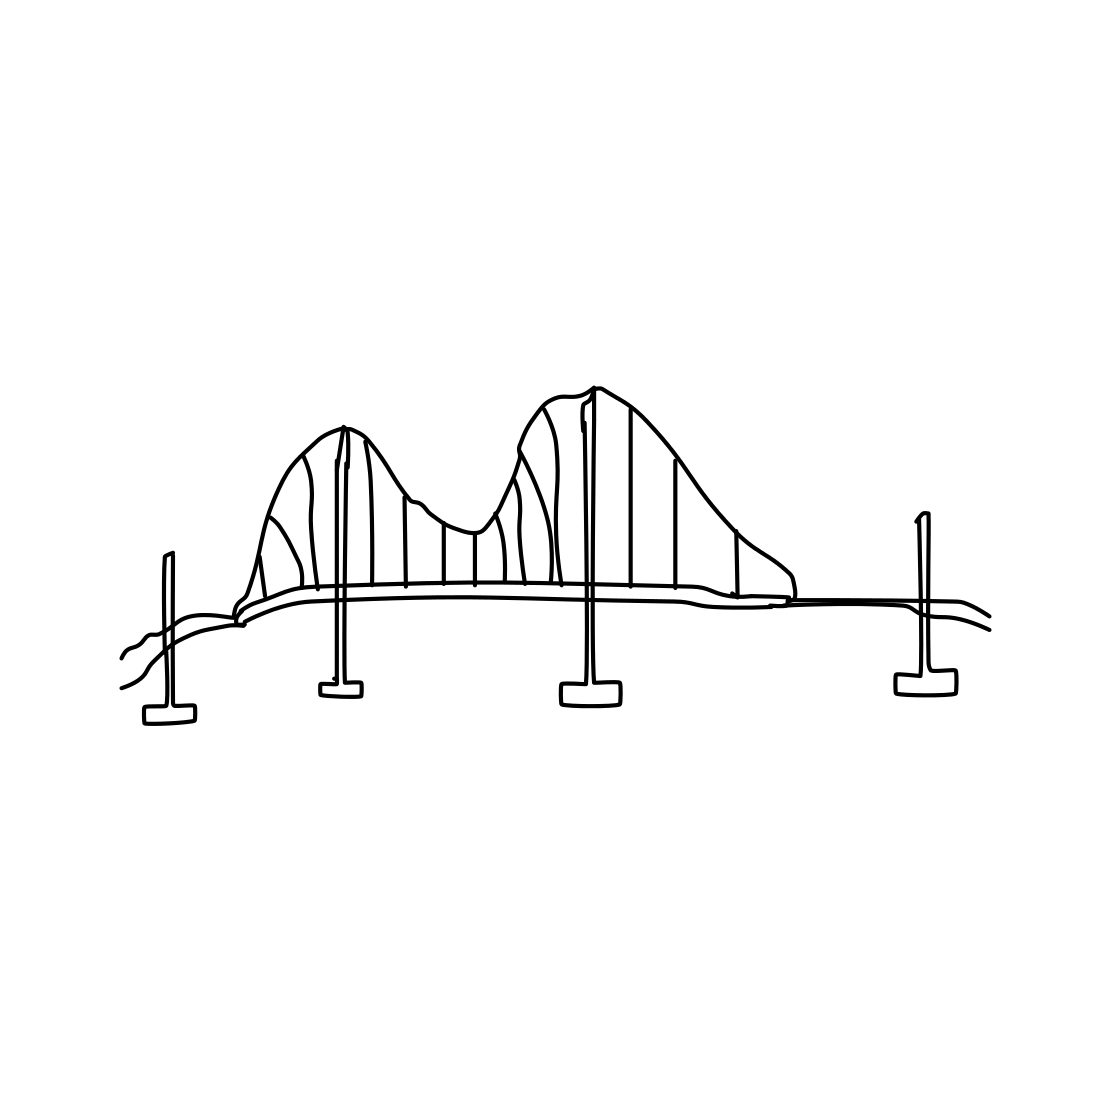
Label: bridge